Interaction volume radius: 10 \u00c5
Interaction volume height: 10 \u00c5
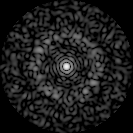
Disorder parameter: 0.8497